Question: I have a django-project, its apps like this:

In apps/apps, there're views/models/urls as usual.
"runserver" works fine with command
'''
./manage.py runserver --settings=mysettings 0:8000
'''
But when I tried to run unittest with command below, ImportError met.
'''
./manage.py test --settings=mysettings
'''
========================================
'''
Traceback (most recent call last):
File "/Users/lethe/.envs/django/lib/python2.7/site-packages/nose/loader.py", line 413, in loadTestsFromName
addr.filename, addr.module)
File "/Users/lethe/.envs/django/lib/python2.7/site-packages/nose/importer.py", line 47, in importFromPath
return self.importFromDir(dir_path, fqname)
File "/Users/lethe/.envs/django/lib/python2.7/site-packages/nose/importer.py", line 94, in importFromDir
mod = load_module(part_fqname, fh, filename, desc)
File "/Users/lethe/PycharmProjects/phone-buddy-oms/src/apps/downloads/tests/test_downloads_models.py", line 5, in <module>
from apps.models import (AppSource, AppCategory, App, Merchant, Apk)
ImportError: cannot import name Apk
'''
It seems that django unittest frame cannot tell apps or apps/apps, I've tried to use django-nose to run but fail with similar errors.
Is there a solution except change the name of 'apps/apps'? thank you.
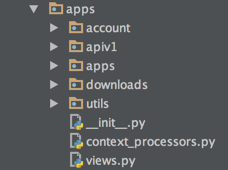
Answer: Your project home shouldn't have an .py file, unittest mistakes your project home for a module and tries to load the tests from there but fails (because it has the same name as the app in INSTALLED_APPS).